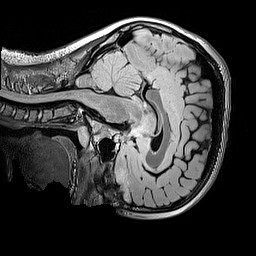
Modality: FLAIR
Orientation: sagittal
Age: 9
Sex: male
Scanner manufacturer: siemens
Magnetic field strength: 3 T
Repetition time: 5 s
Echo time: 0.388 s